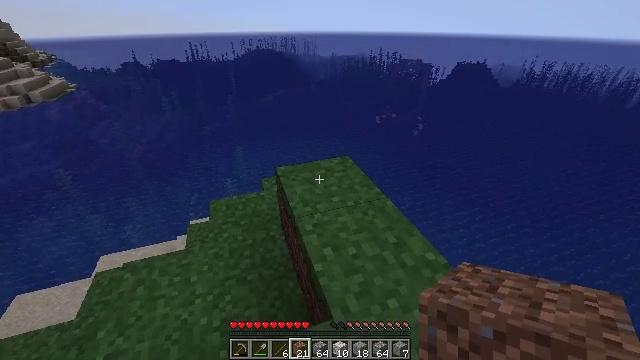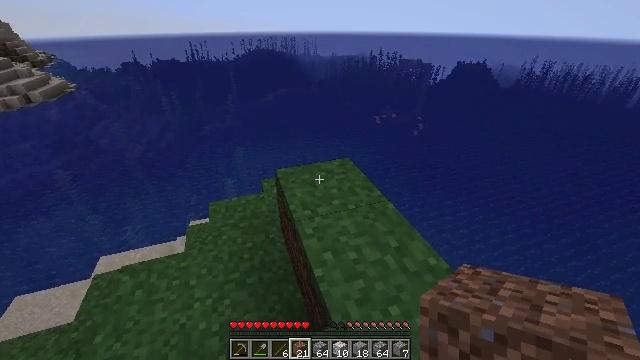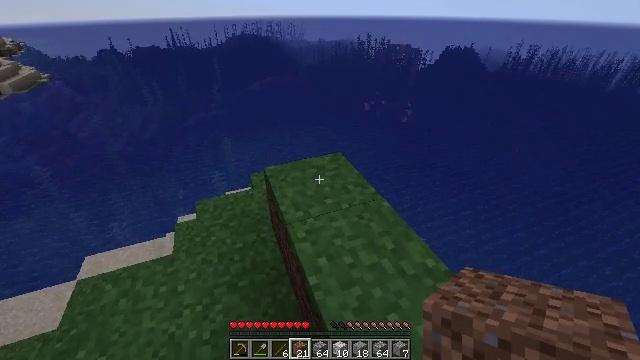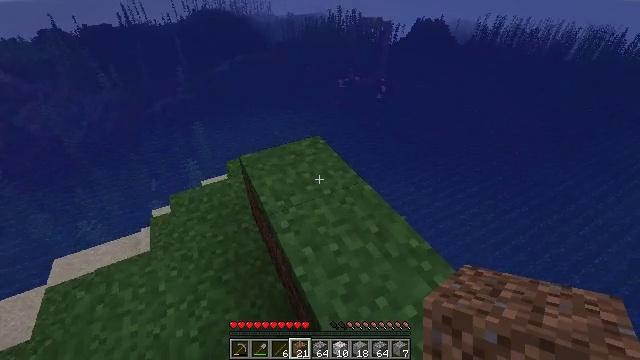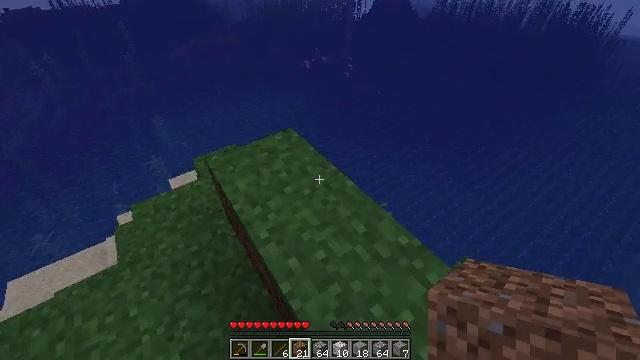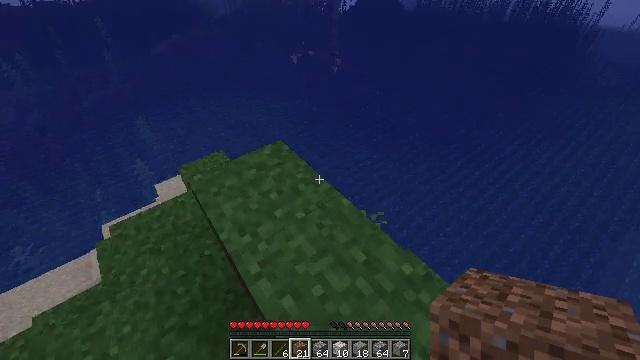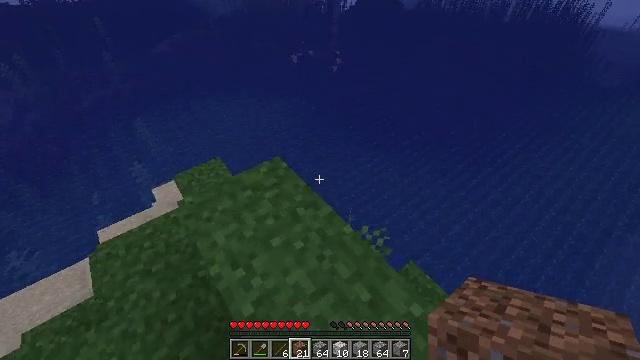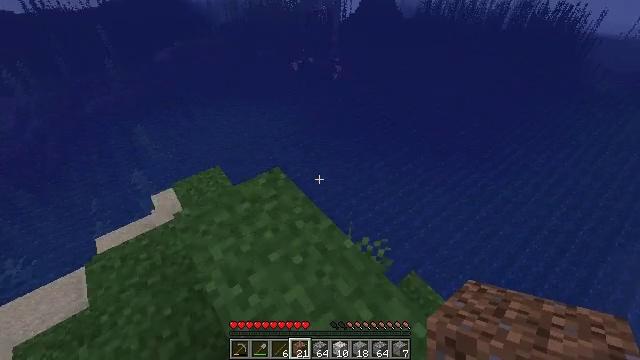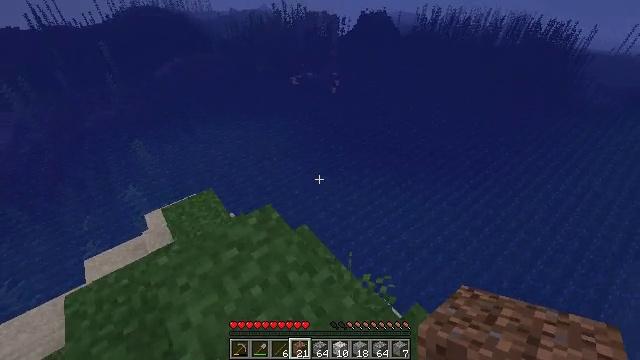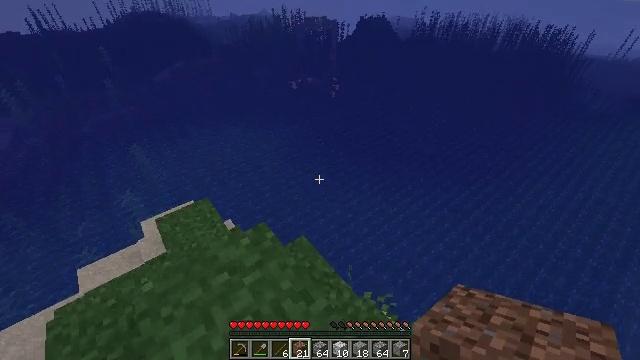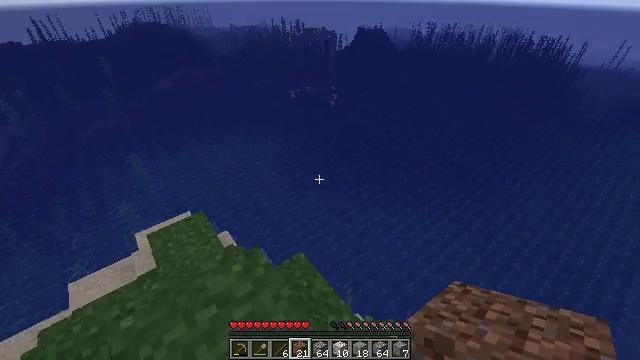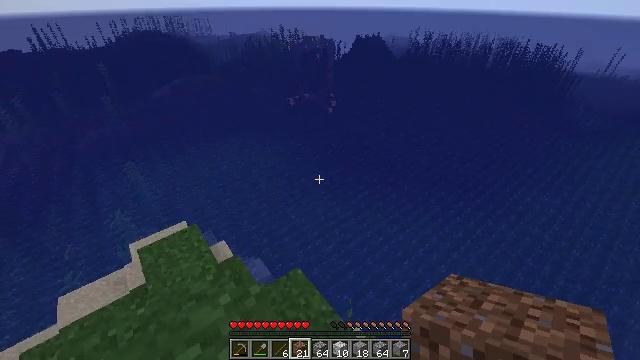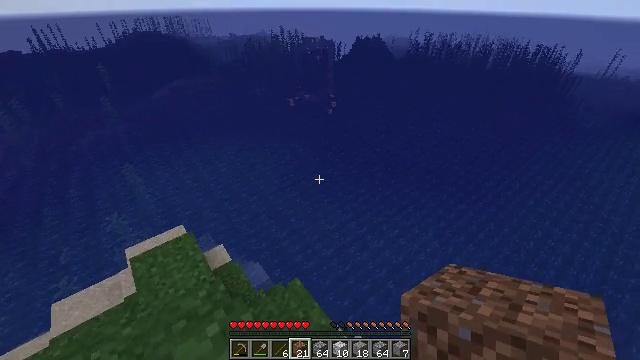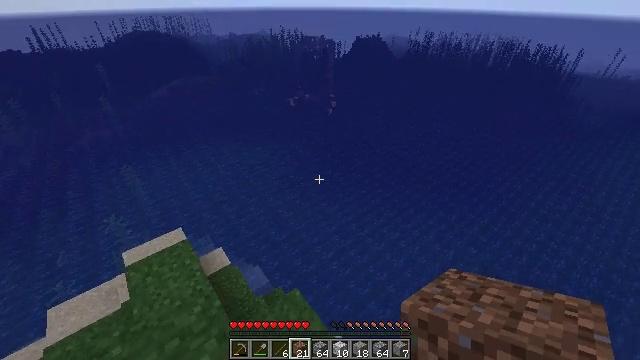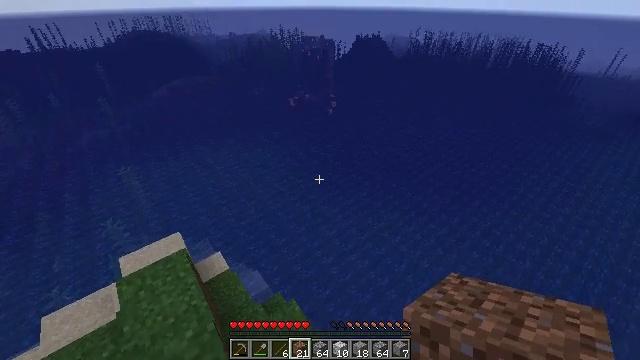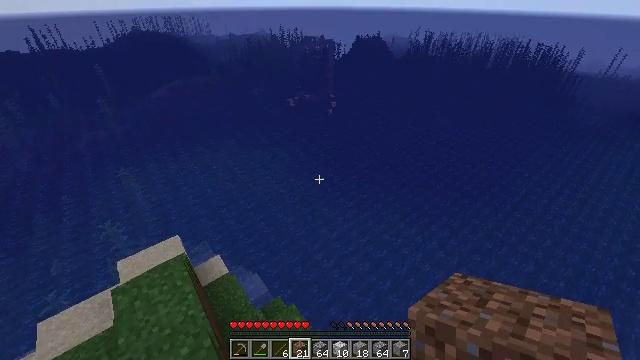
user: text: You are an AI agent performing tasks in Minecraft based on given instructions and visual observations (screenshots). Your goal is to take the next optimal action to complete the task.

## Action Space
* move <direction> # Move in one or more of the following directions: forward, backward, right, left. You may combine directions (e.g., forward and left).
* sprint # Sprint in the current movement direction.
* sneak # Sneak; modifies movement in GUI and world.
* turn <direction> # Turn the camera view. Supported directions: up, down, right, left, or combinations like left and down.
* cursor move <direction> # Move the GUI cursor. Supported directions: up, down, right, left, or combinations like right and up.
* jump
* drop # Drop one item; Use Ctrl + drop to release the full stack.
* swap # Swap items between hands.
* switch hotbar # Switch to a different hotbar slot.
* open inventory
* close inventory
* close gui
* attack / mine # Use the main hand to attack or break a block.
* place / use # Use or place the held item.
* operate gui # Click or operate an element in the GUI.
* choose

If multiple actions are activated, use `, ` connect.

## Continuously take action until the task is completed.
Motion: motion action
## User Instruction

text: Kill the salmon.
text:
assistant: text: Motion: move forward
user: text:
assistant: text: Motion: move forward, turn right and down
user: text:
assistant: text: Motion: move forward, turn right and down
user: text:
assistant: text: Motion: move forward, turn right and down
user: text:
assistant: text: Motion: move forward, turn right
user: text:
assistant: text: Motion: move forward
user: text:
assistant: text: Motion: move forward, turn up
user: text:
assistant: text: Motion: move forward, turn up
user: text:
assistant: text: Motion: move forward
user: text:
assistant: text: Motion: move forward, turn up
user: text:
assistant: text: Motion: move forward, turn up
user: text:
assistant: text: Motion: move forward
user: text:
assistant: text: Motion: move forward
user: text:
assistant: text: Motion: no_op
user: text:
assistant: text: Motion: no_op
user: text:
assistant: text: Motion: no_op
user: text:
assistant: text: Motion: no_op
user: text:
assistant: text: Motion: no_op
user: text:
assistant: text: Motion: no_op
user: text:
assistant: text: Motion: no_op
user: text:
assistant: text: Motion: no_op
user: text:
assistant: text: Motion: move left
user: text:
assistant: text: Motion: move left
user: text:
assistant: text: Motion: move left
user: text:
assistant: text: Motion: move left
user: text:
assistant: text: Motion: move forward and move left
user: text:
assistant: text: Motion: move forward and move left
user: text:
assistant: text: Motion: move forward and move left
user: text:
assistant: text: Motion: move forward and move left
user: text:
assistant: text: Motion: move forward and move left